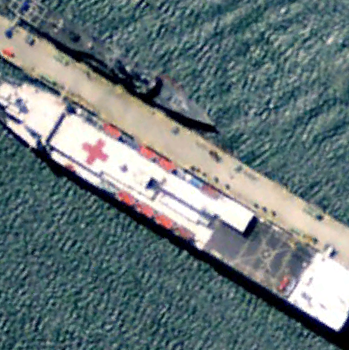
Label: Medical_ship